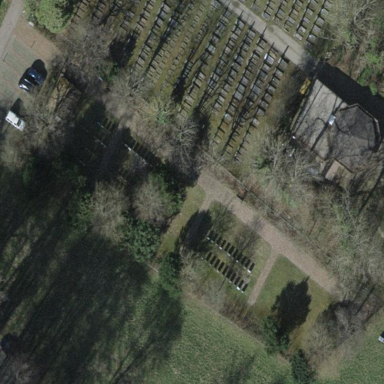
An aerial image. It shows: Cemetery.